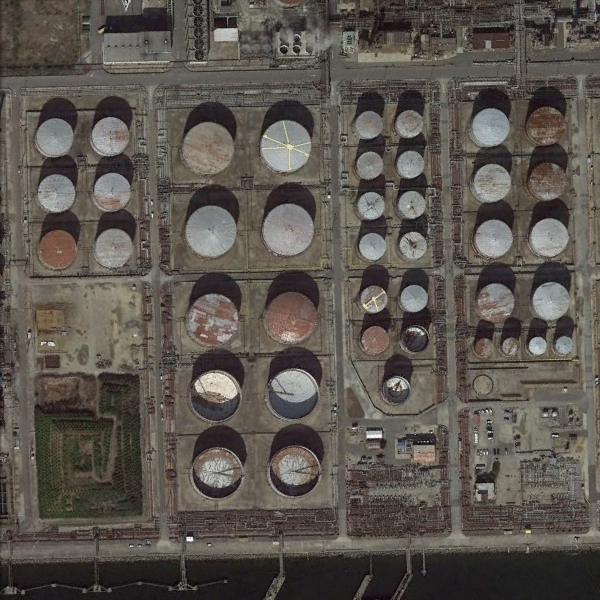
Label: StorageTanks